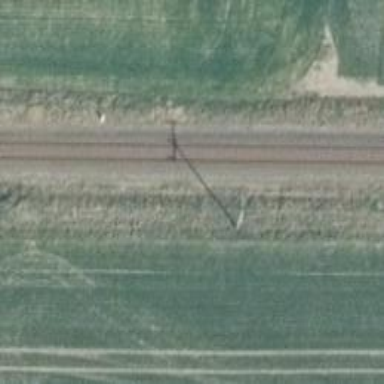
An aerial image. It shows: Minor power line.